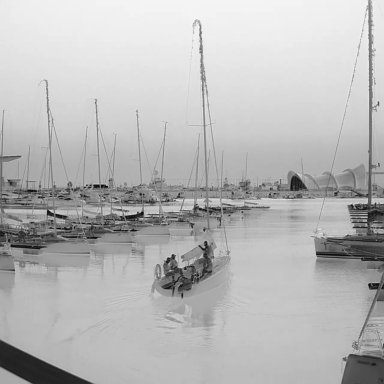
There are ten sailboats in the infrared image.